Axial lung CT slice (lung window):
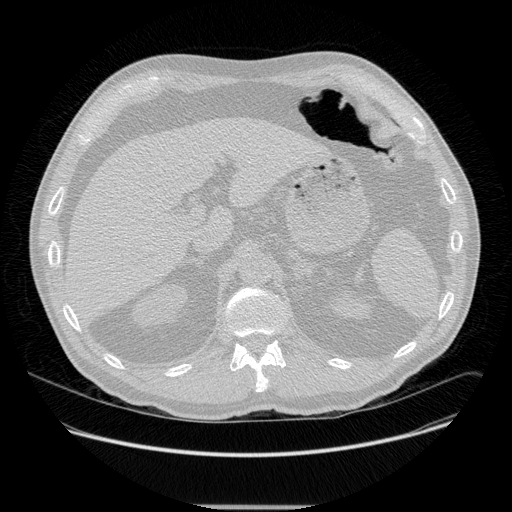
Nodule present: no